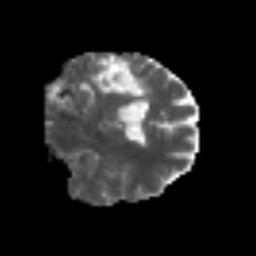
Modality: MD
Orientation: coronal
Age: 54
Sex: male
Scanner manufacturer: siemens
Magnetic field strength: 3 T
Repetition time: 5.6 s
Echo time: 0.082 s